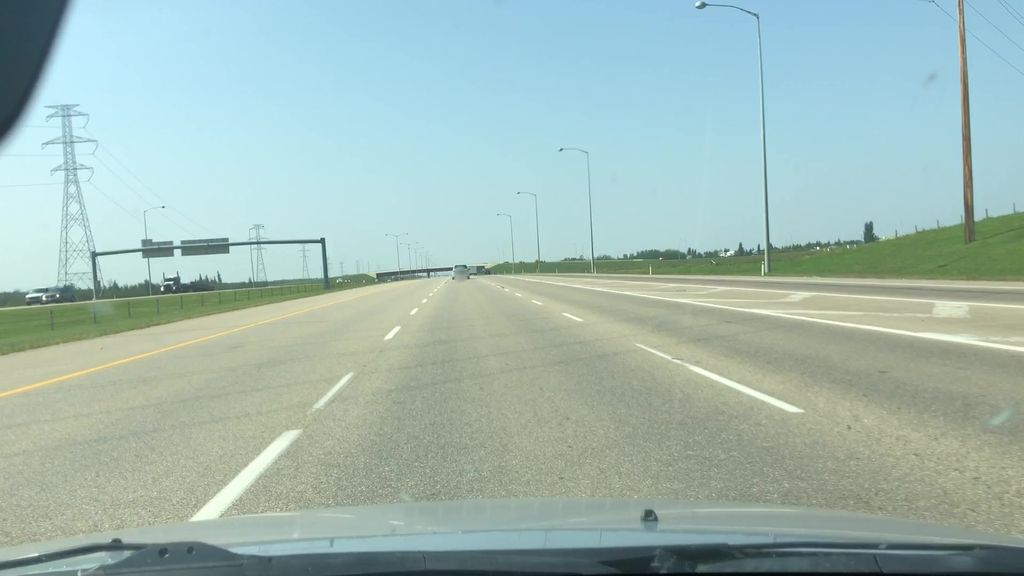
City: edmonton